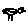
Label: bird